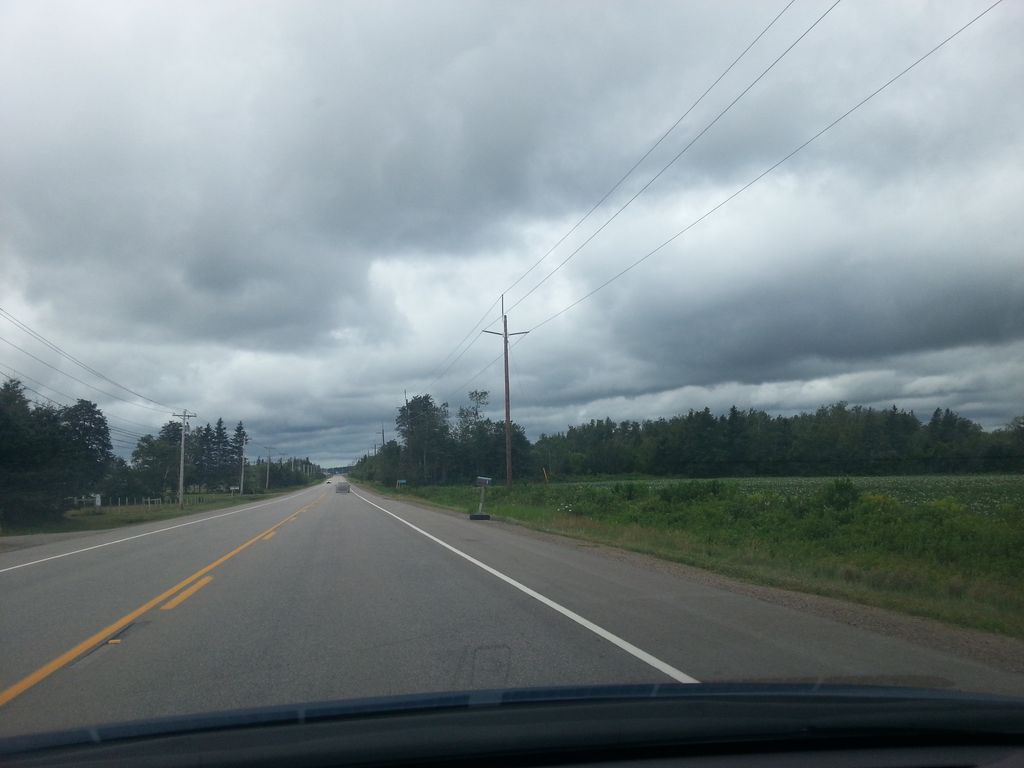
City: charlottetown